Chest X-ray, PA view. Patient: 62 years old, sex F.
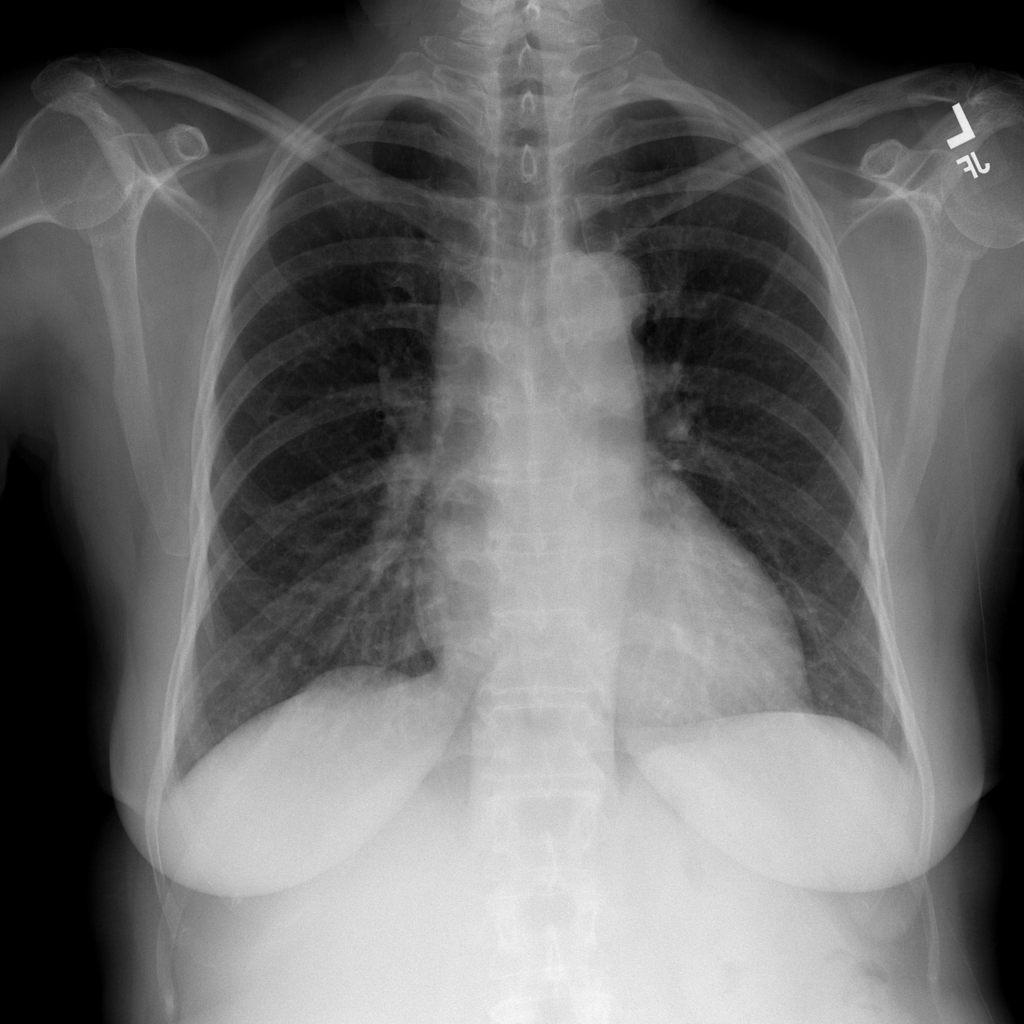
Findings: No Finding